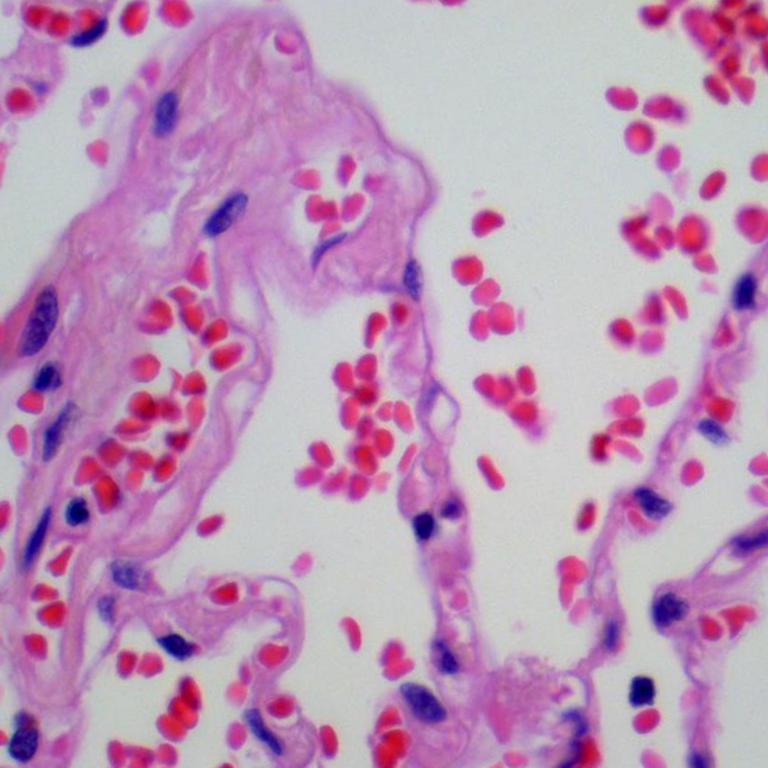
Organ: lung
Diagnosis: benign